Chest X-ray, AP view. Patient: 49 years old, sex M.
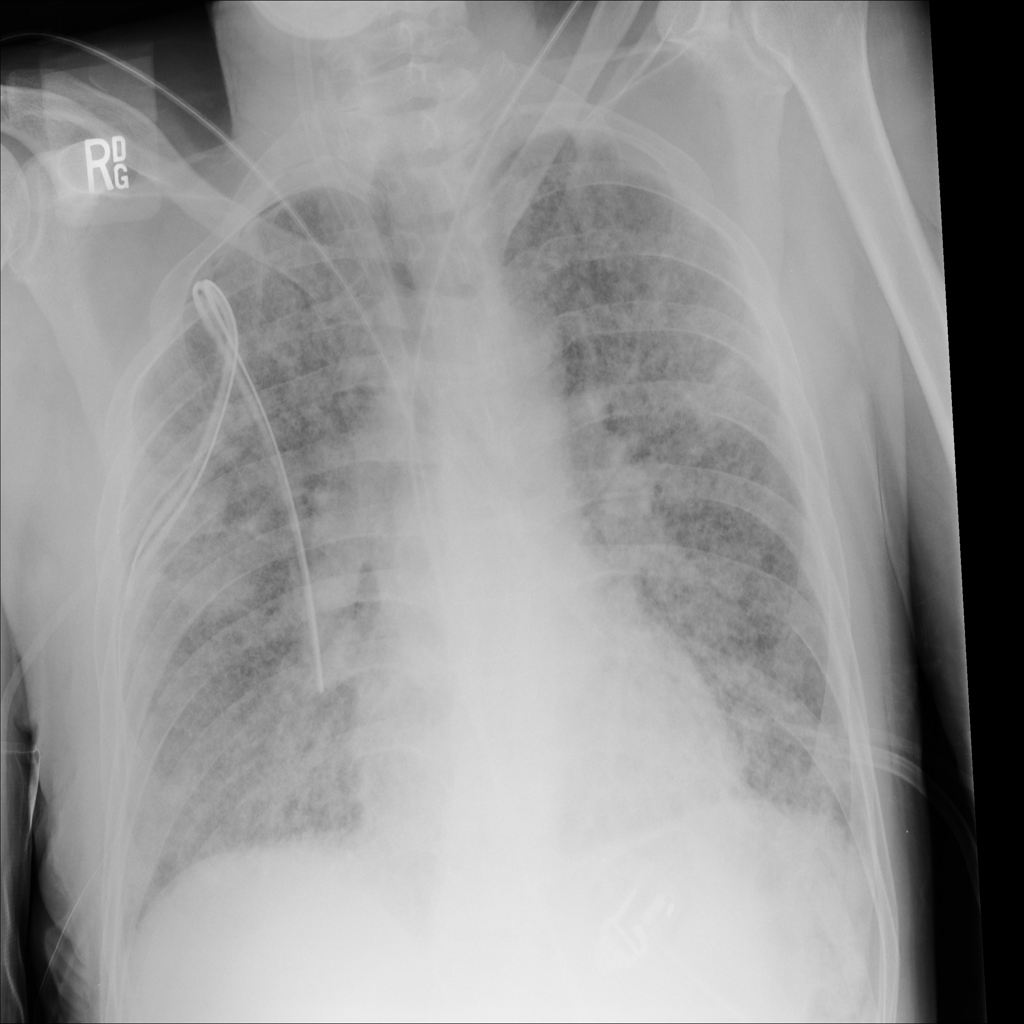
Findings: Infiltration, Pneumothorax